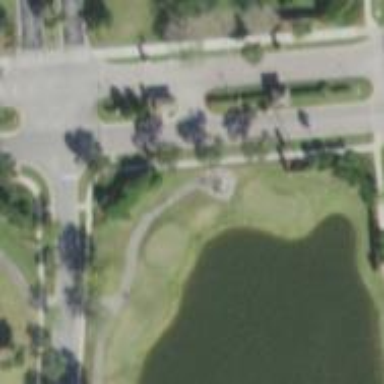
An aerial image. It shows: Path for both road and golf.